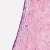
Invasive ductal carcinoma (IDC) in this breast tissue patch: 0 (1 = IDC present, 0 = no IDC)